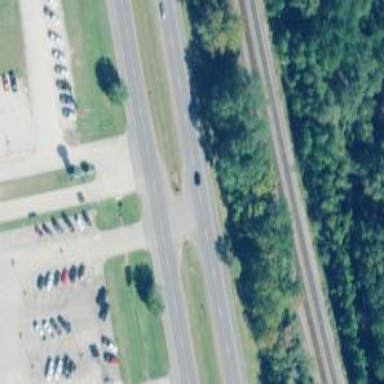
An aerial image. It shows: Trunk link highway.